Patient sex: M
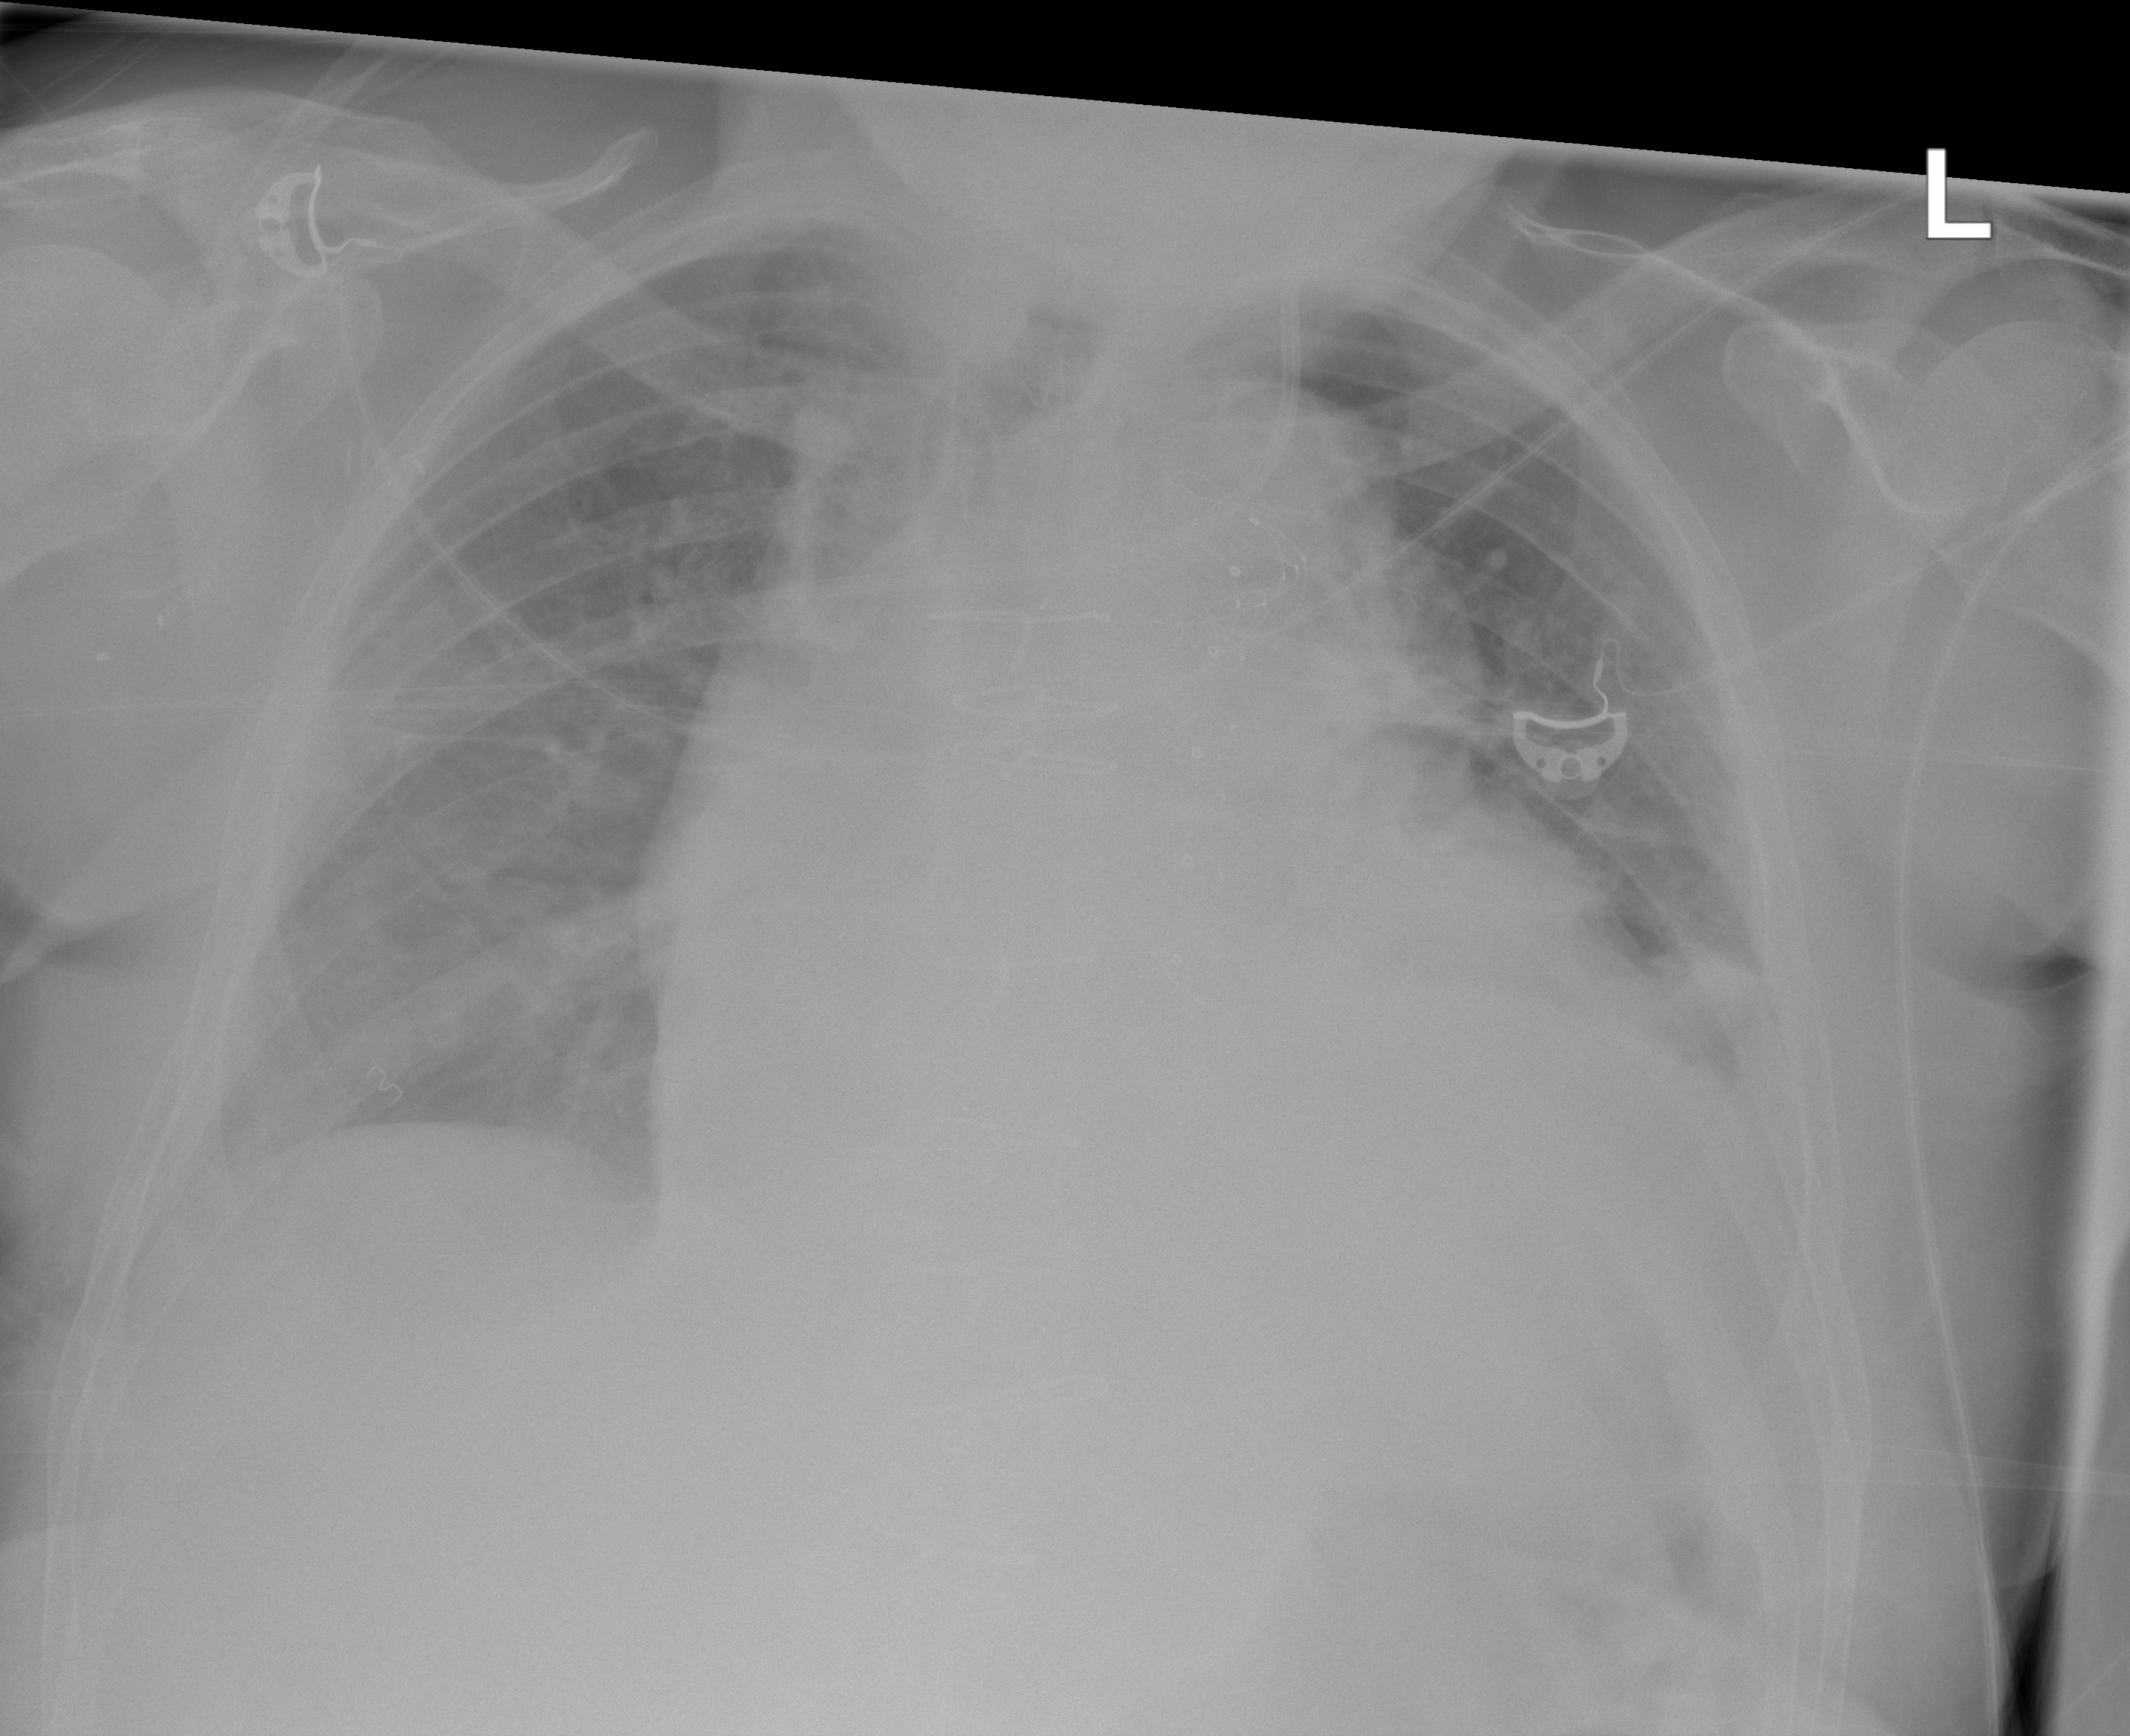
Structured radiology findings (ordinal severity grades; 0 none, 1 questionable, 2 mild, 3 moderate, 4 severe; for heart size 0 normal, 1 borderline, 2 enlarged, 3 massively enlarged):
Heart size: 3
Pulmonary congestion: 0
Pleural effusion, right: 0
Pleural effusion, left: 1
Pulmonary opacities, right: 0
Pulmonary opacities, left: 0
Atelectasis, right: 0
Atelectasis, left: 2